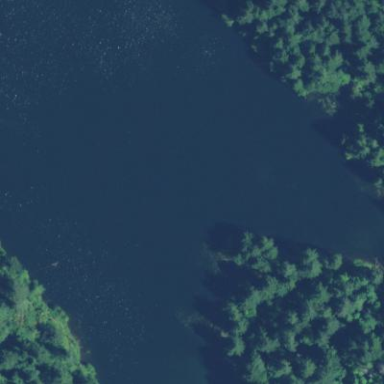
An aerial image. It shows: Serene lake surrounded by nature.